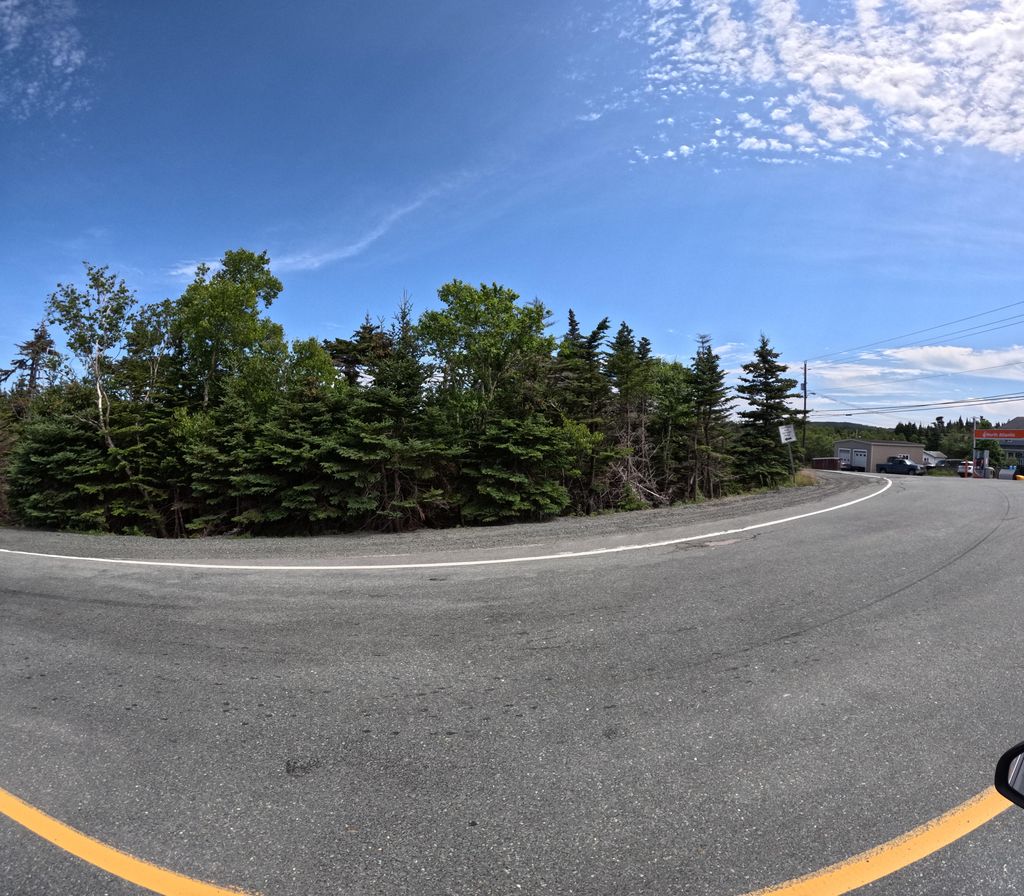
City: st_johns